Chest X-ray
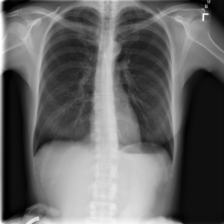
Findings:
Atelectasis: negative
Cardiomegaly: negative
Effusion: negative
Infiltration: negative
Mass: negative
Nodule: negative
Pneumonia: negative
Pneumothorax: negative
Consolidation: negative
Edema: negative
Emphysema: negative
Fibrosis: negative
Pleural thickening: negative
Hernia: negative